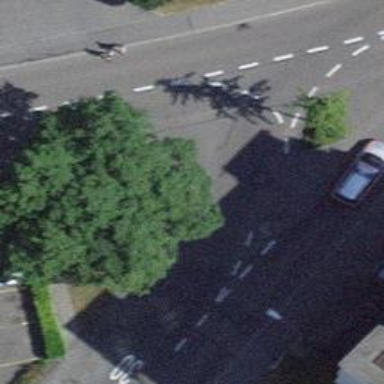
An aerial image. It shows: Kerb barrier.